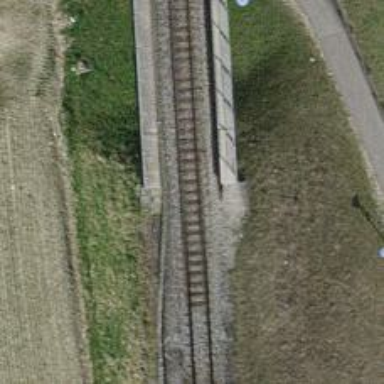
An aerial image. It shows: Narrow-gauge railway track with electrified contact line. The railway has one track.